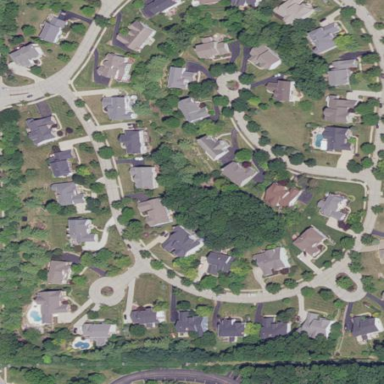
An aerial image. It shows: Single-family residential area.